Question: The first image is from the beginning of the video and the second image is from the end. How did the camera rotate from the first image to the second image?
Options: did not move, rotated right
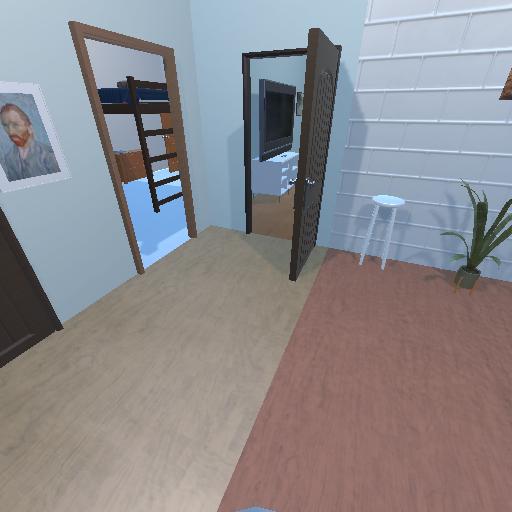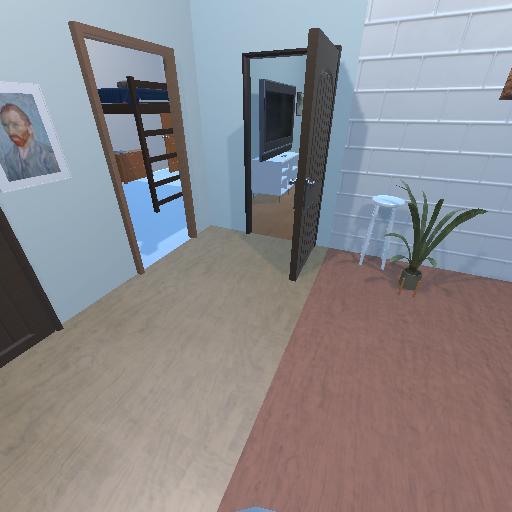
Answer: did not move